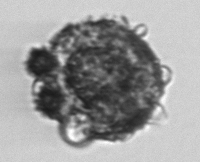
Label: unknown2